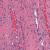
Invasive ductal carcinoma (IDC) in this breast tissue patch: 0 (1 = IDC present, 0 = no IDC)